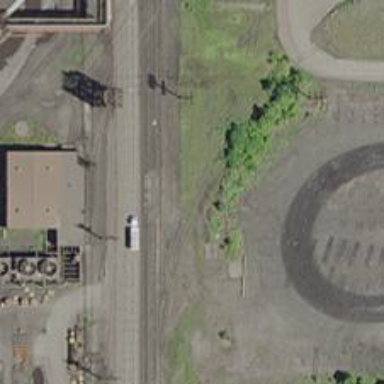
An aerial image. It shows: Rail spur service.